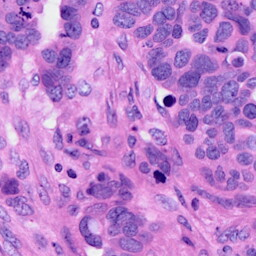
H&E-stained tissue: Ovarian